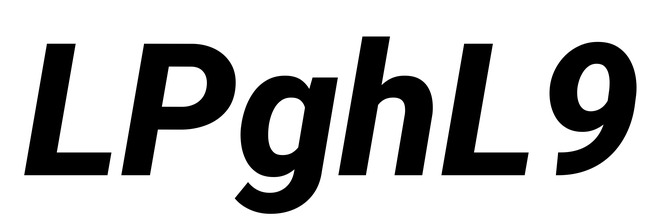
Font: Roboto-Italic_ExtraBold_Italic